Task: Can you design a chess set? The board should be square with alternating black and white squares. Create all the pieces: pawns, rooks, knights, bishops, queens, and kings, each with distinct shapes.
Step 5523:
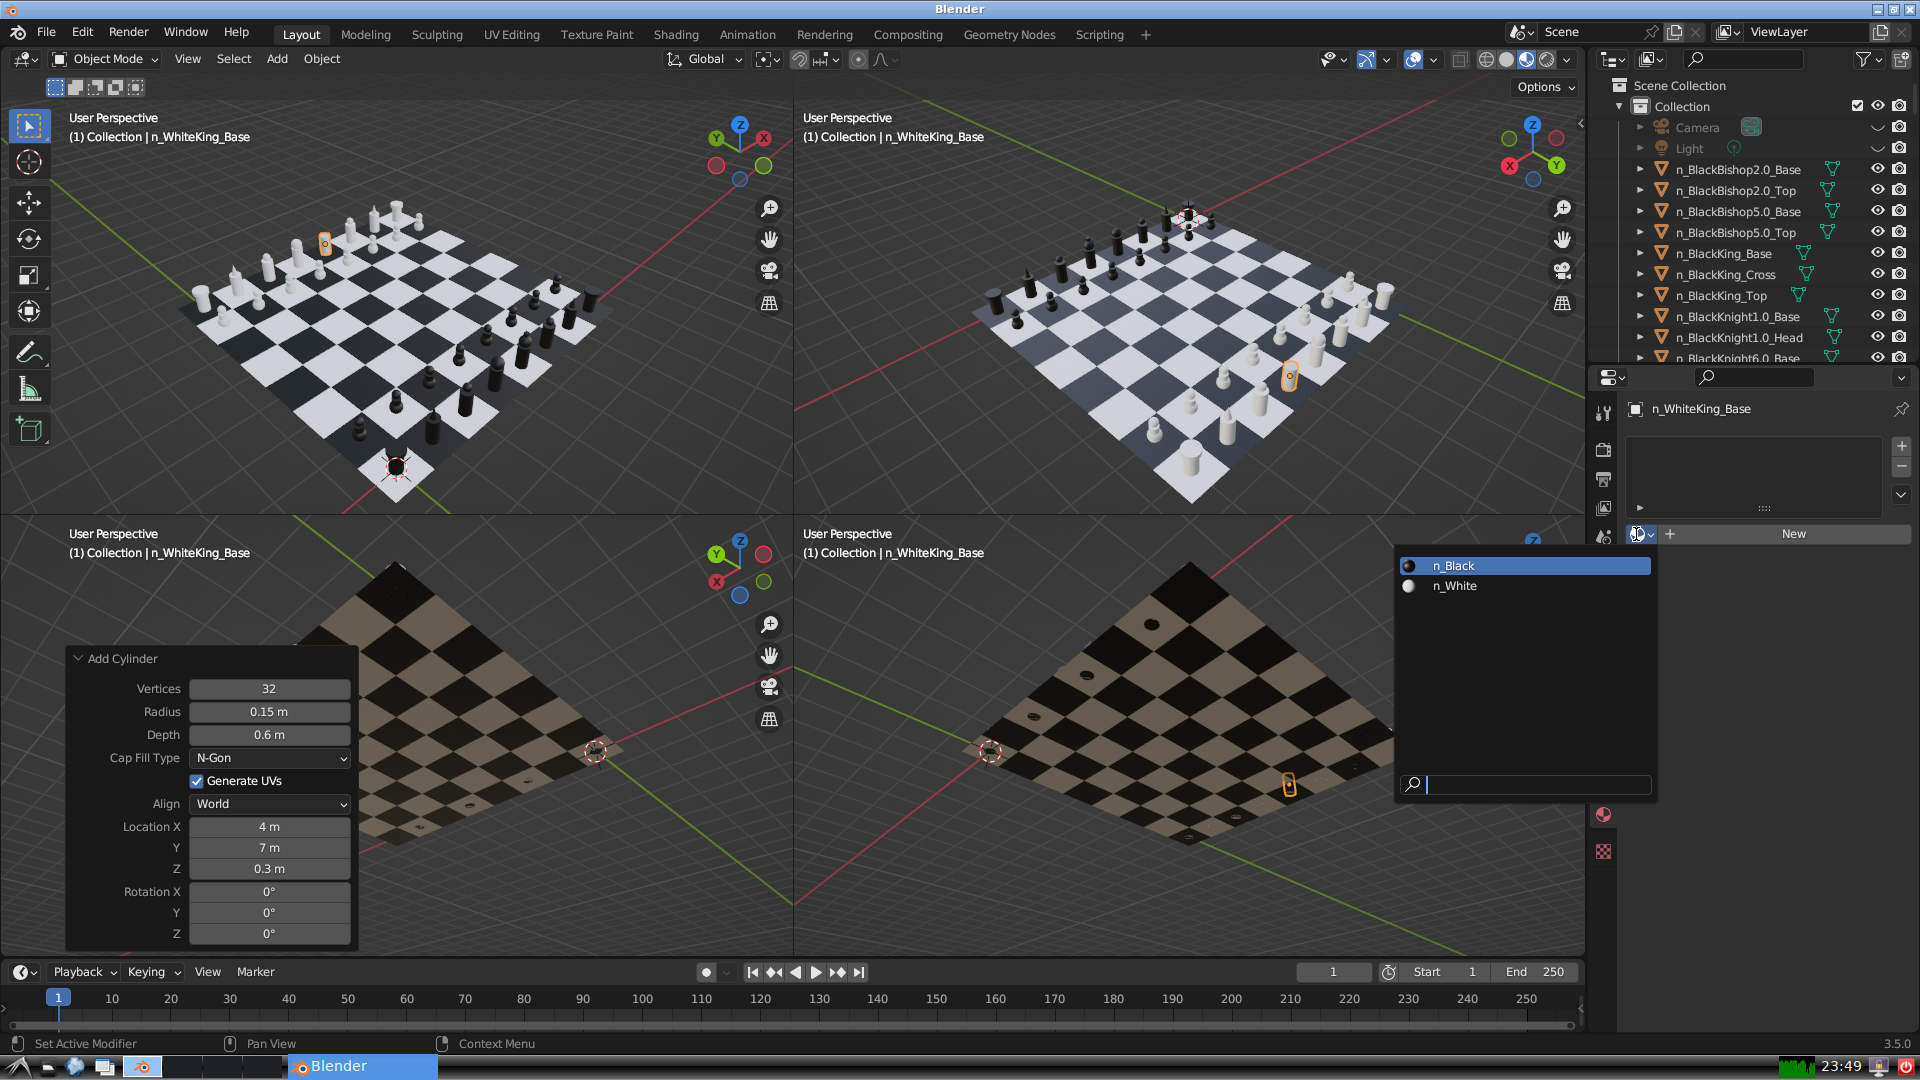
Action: input_text: n_White